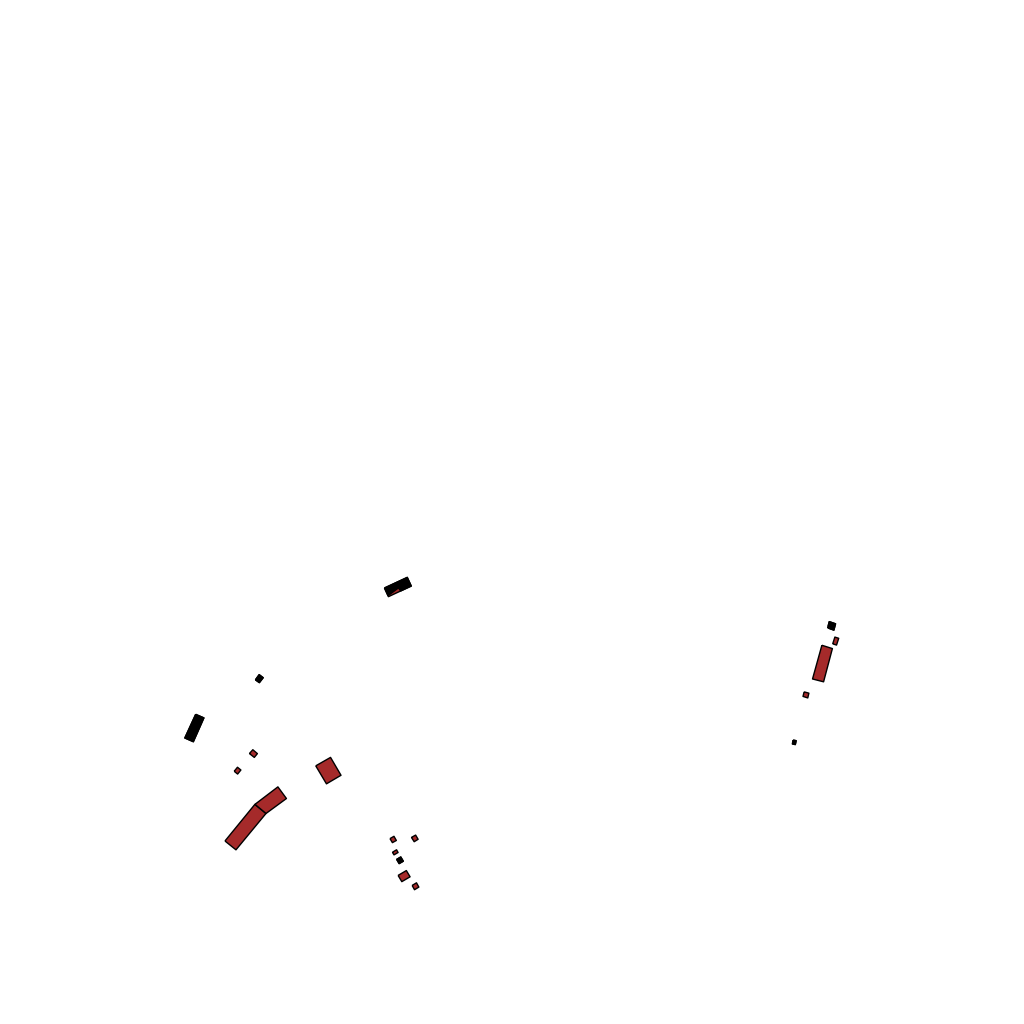
Tags: overhead vector_map, industrial, recreation, individual_rise, low_rise, density_1, Building, Facility, 1.0 km²